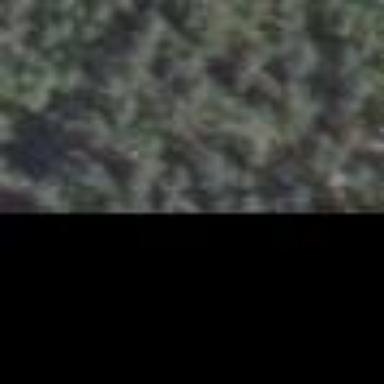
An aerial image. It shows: Needle-leaved woodland.